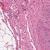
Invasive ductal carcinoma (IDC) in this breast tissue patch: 0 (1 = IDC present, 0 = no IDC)